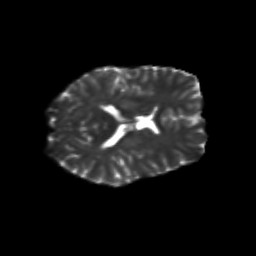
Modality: T2w
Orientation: axial
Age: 26
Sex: female
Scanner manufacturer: siemens
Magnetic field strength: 3 T
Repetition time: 3.5 s
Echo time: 0.125 s